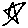
Label: star